Field crop: maize
Growth stage: 2
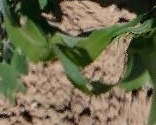
Species: maize